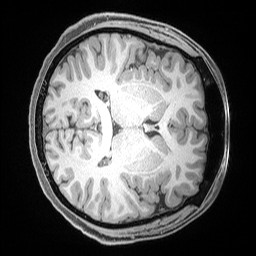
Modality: T1w
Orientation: axial
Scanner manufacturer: siemens
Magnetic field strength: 3 T
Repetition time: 2.53 s
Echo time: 0.00169 s